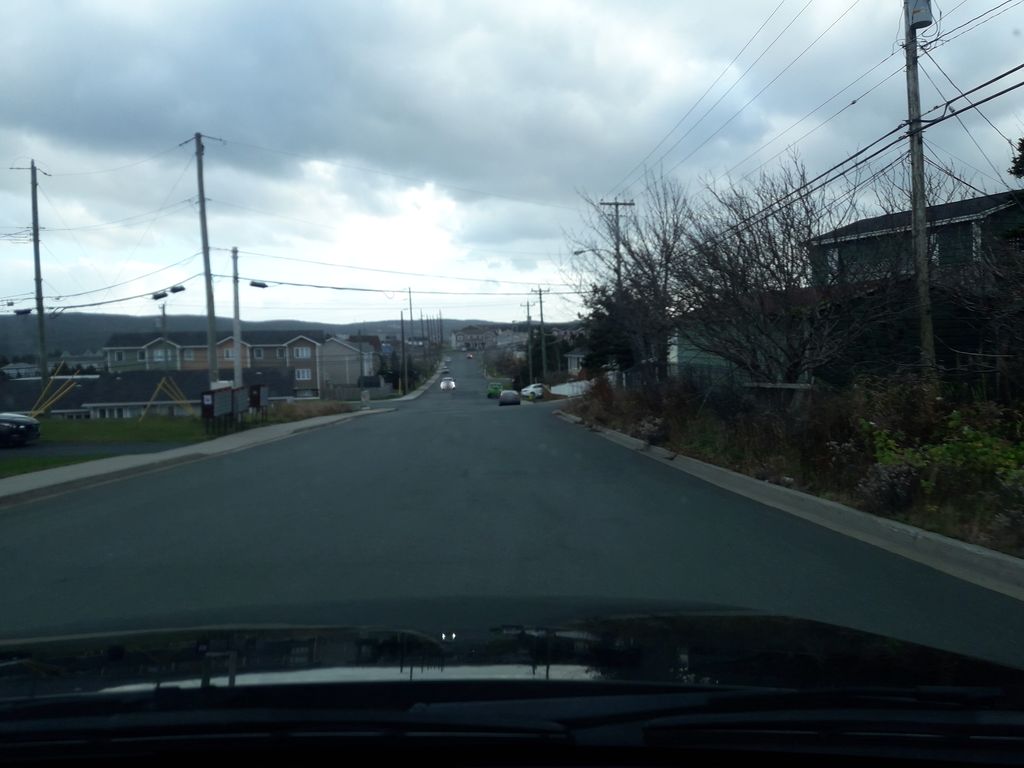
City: st_johns